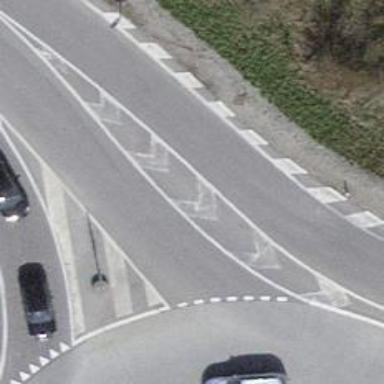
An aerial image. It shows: Secondary link road.